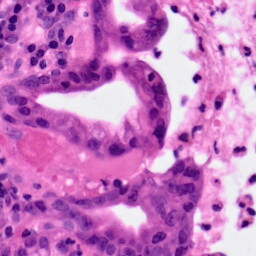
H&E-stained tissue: Pancreatic